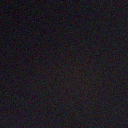
Screen state: off